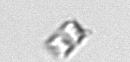
Label: Bacillariophyceae_morphotype1